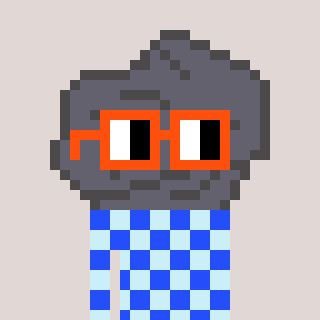
a pixel art character with square orange glasses, a rock-shaped head and a cold-colored body on a warm background